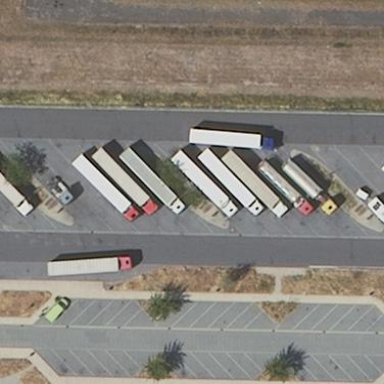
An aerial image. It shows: Parking area with asphalt surface.